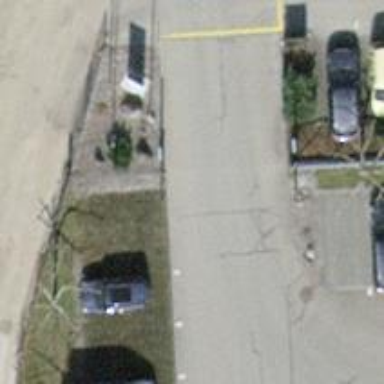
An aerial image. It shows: Gate.